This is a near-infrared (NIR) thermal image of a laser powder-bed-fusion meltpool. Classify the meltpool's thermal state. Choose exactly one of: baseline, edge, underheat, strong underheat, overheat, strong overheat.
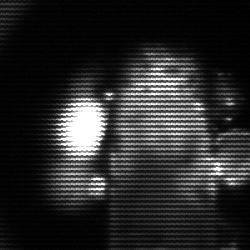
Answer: strong underheat